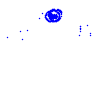
Particle: electron